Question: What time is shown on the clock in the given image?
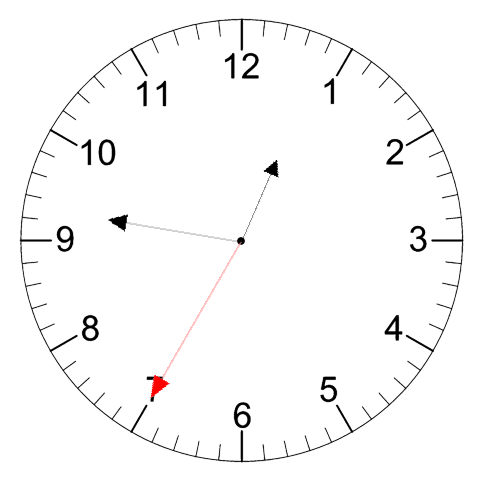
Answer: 12:46:35